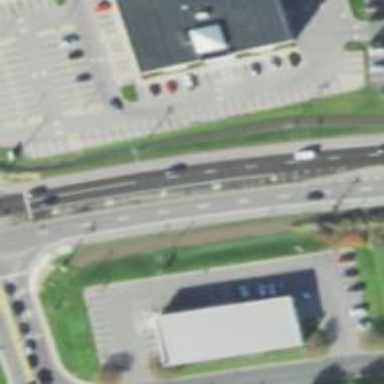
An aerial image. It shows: Primary highway.